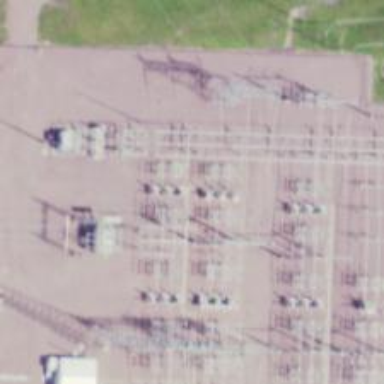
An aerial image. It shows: Switch for power supply.